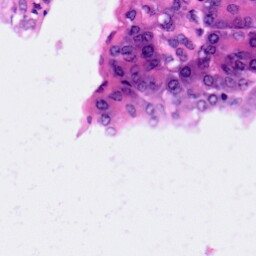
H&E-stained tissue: Pancreatic